Interaction volume radius: 10 \u00c5
Interaction volume height: 10 \u00c5
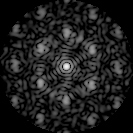
Disorder parameter: 0.5964